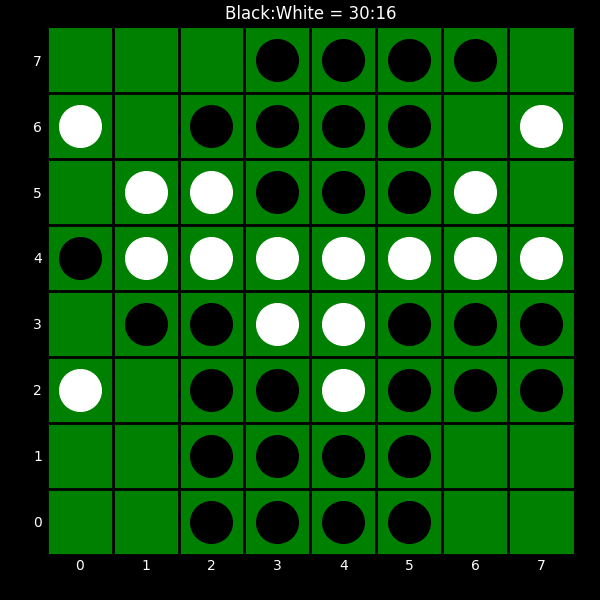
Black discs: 30
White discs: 16